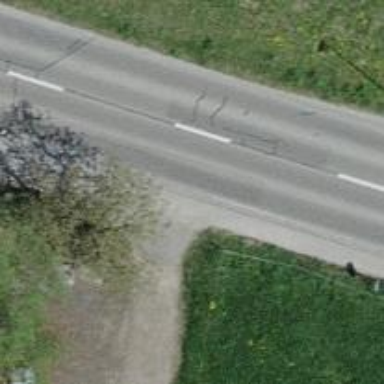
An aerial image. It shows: Primary highway.